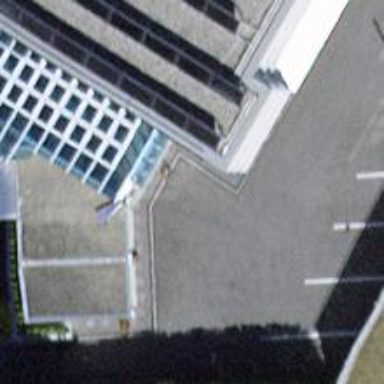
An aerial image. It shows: Parking aisle road that goes through building passage tunnel.